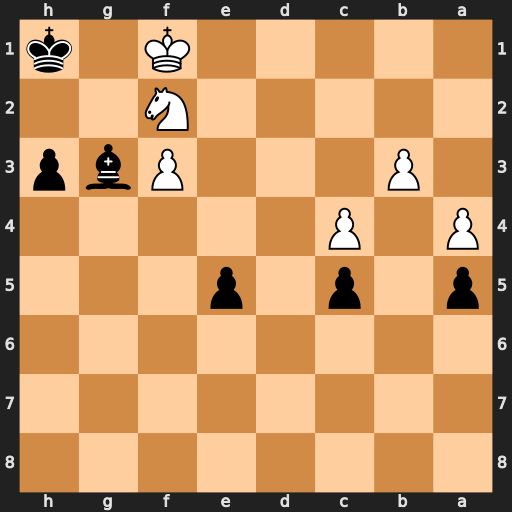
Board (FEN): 8/8/8/p1p1p3/P1P5/1P3Pbp/5N2/5K1k
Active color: b
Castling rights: -
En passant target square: -
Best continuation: Bxf2 Kxf2 Kh2